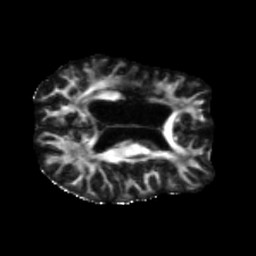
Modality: FA
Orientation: axial
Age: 58
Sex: male
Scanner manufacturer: siemens
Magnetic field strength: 3 T
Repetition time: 5.47 s
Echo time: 0.0854 s